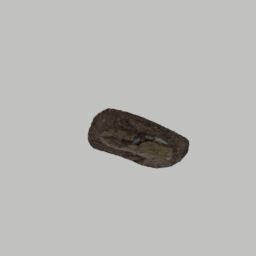
Label: nature